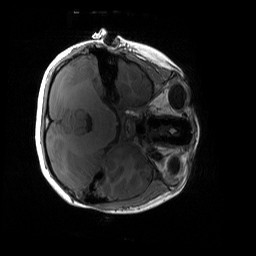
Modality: T1w
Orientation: axial
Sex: female
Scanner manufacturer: siemens
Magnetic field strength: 3 T
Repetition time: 1.9 s
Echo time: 0.00243 s